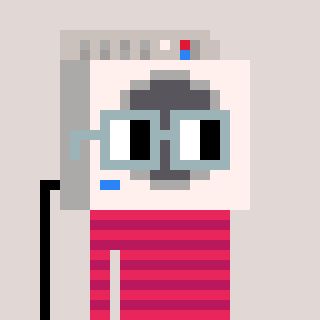
a pixel art character with square dark gray glasses, a washing machine-shaped head and a darkpink-colored body on a warm background